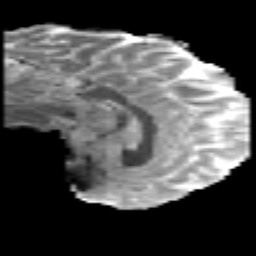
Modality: MD
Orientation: sagittal
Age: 28
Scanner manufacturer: philips
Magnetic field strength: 3 T
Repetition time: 8.591 s
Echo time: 0.1268 s